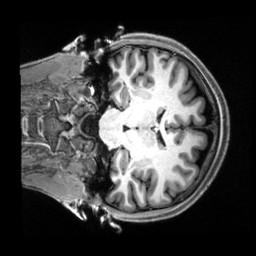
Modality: T1w
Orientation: coronal
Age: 19
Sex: female
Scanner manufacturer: siemens
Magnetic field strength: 3 T
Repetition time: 2.5 s
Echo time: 0.00222 s